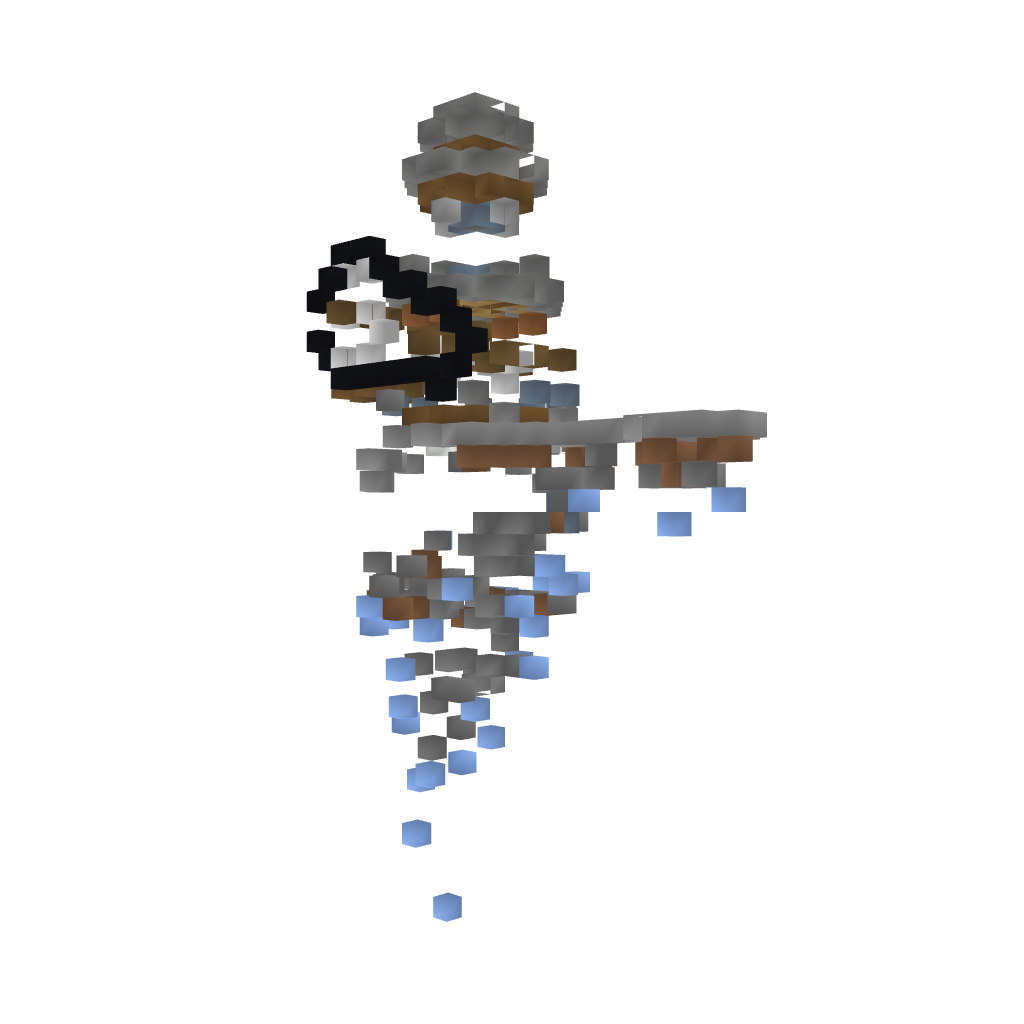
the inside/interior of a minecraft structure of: Steampunk Windmill